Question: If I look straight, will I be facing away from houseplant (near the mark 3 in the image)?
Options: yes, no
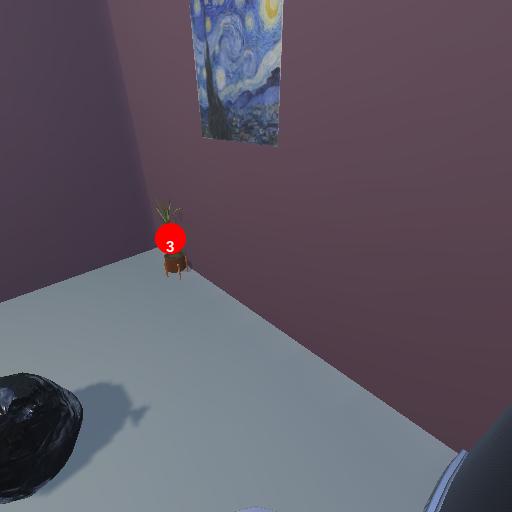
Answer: yes